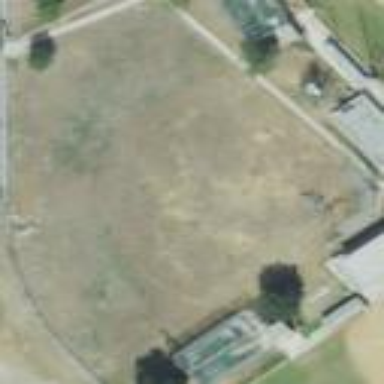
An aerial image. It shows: Recreation ground.